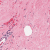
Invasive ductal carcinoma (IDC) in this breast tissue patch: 0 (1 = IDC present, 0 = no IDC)